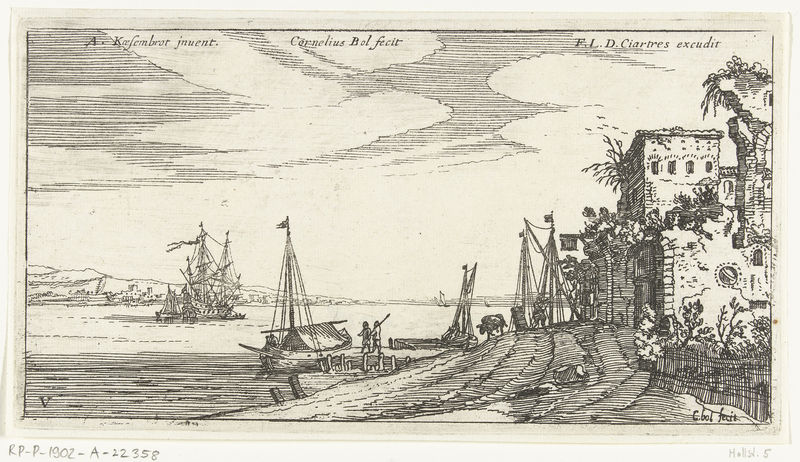
Titel: Herberg aan de haven
Künstler: Cornelis Bol
Standort: Amsterdam
Institution: Rijksmuseum
Schlagwörter: men, people, white, black, painting, windows, yellow, print, sheet, flower, cloud, clouds, man, sky, tree, boat, building, hill, house, landscape, mountain, ocean, sand, sea, ship, shore, water, tower, trees, village, grass, path, plants, drawing, paper, black and white, ruin, sketch, walking, writing, beach, boats, mast, sail, flag, fence, town, city, flags, human, buildings, signature, harbor, harbour, animal, lines, cow, ships, fishing, humans, sails, latin, words, written, sailboat, spear, donkey, dock, pennant, loading, cargo, crew, numbered, fisherman, clousd